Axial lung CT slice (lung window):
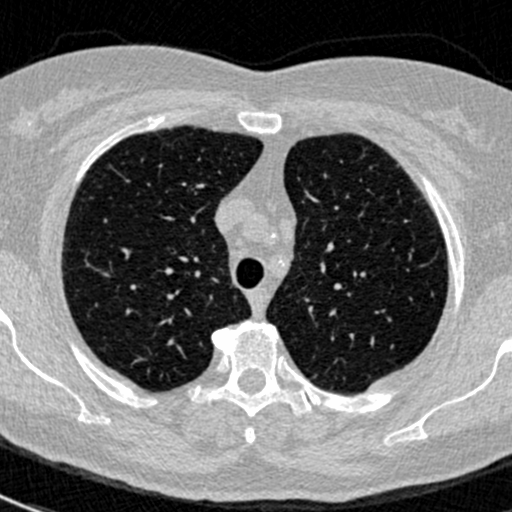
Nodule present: no